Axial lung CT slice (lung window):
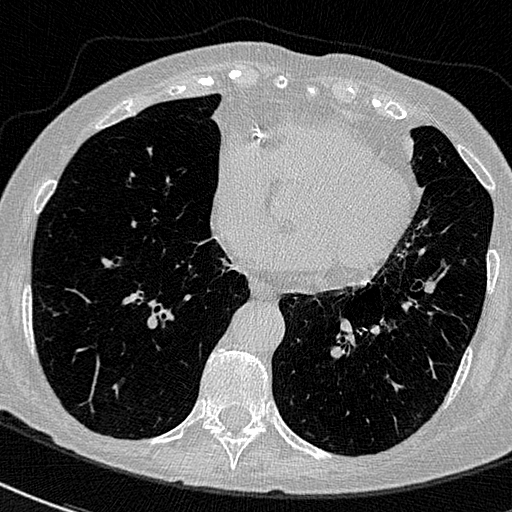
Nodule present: no